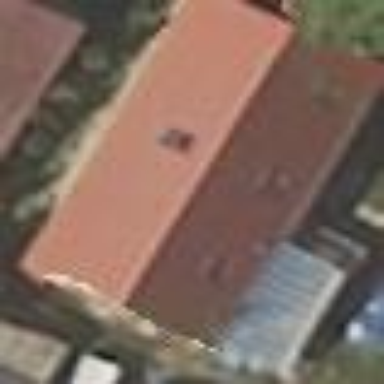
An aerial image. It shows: Simple house.